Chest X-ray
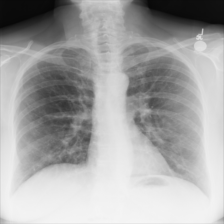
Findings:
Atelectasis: negative
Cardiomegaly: negative
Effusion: negative
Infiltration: negative
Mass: negative
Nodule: negative
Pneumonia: negative
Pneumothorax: negative
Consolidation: negative
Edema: negative
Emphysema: negative
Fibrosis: negative
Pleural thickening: negative
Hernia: negative